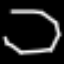
Label: octagon